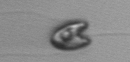
Label: flagellate_morphotype1